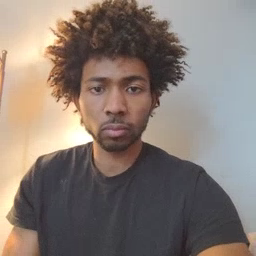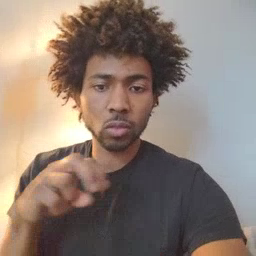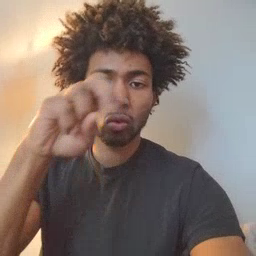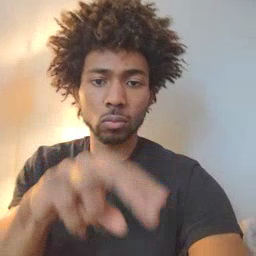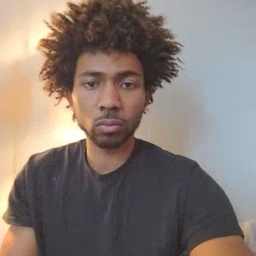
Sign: jump